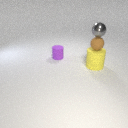
large yellow rubber cylinder in front of small purple rubber cylinder